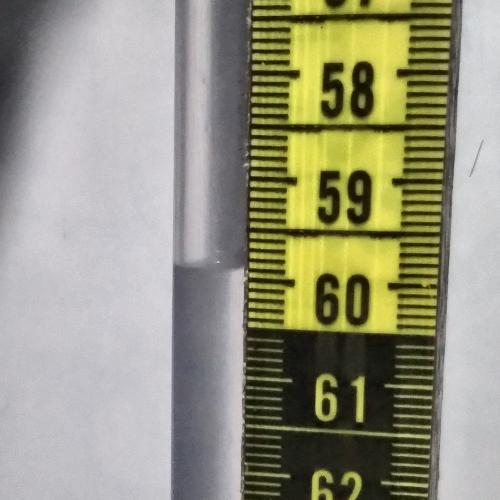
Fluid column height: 59.9 cm